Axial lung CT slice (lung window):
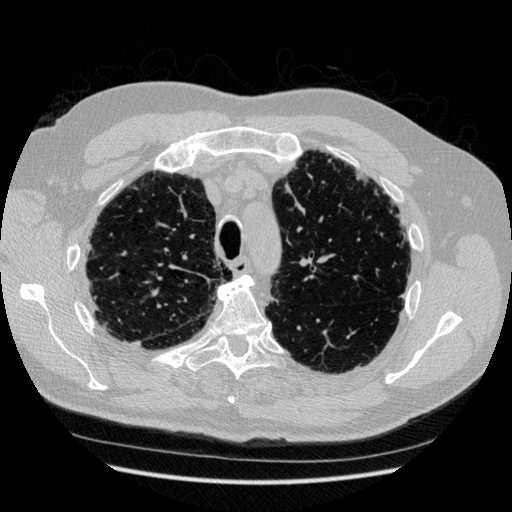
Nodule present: no